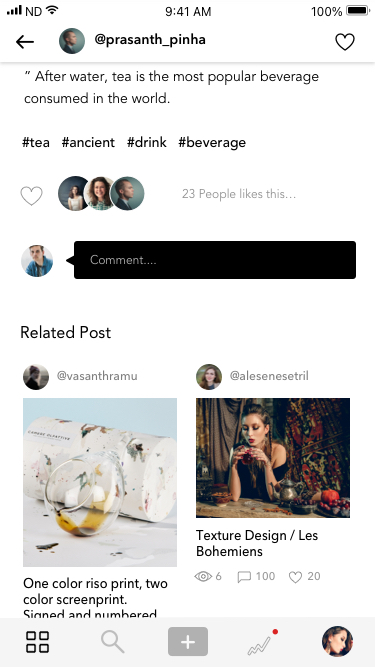
Text in this UI design:
#tea   #ancient   #drink   #beverage
@prasanth_pinha
Comment....
@vasanthramu
One color riso print, two color screenprint.
Signed and numbered copy

6
100
20
Related Post
@alesenesetril
Texture Design / Les Bohemiens
6
100
20
23 People likes this…